Question: I have a Pane object that holds several draggable objects. These objects are populated within the Pane from left to right and top to bottom and are all draggable. The problem comes when one of the items placed before others is dragged, it appears underneath those items that were populated after this one. I've included a small screen shot of this below. Here I'm attempting to drag "public", but it appears underneath the objects populated after it.
So, my question is, how do I keep the dragged object "always on top" of other draggable objects?

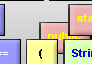
Answer: This is solved simply by using the ImageView's toFront() method.